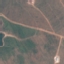
Land use / land cover: PermanentCrop